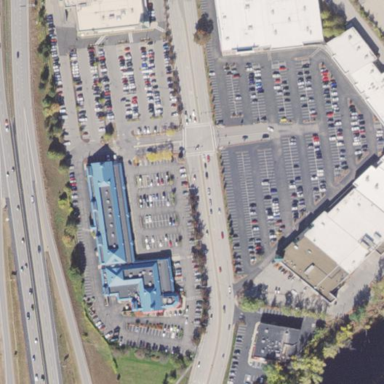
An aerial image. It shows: Parking area with asphalt surface.